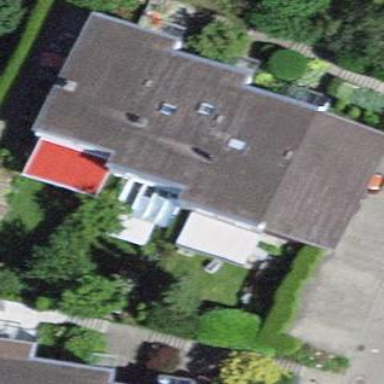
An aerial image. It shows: Simple house.